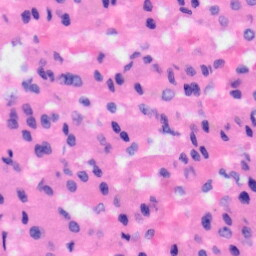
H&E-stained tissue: Liver